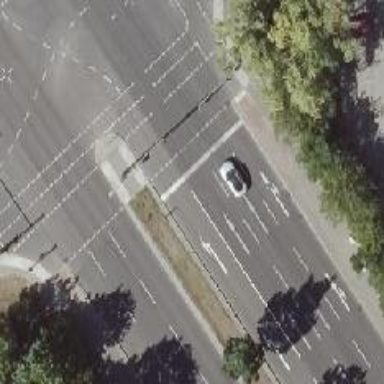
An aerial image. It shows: Traffic island located on footway.